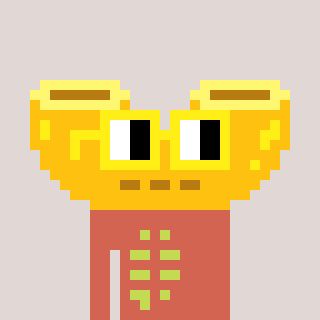
a pixel art character with square yellow glasses, a macaroni-shaped head and a peachy-colored body on a warm background